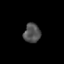
Tissue: skin
Cell type: Epithelial cells
Senescence score: 0.2561
Nuclear area (px): 314
Mean DAPI intensity: 80.742